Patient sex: M
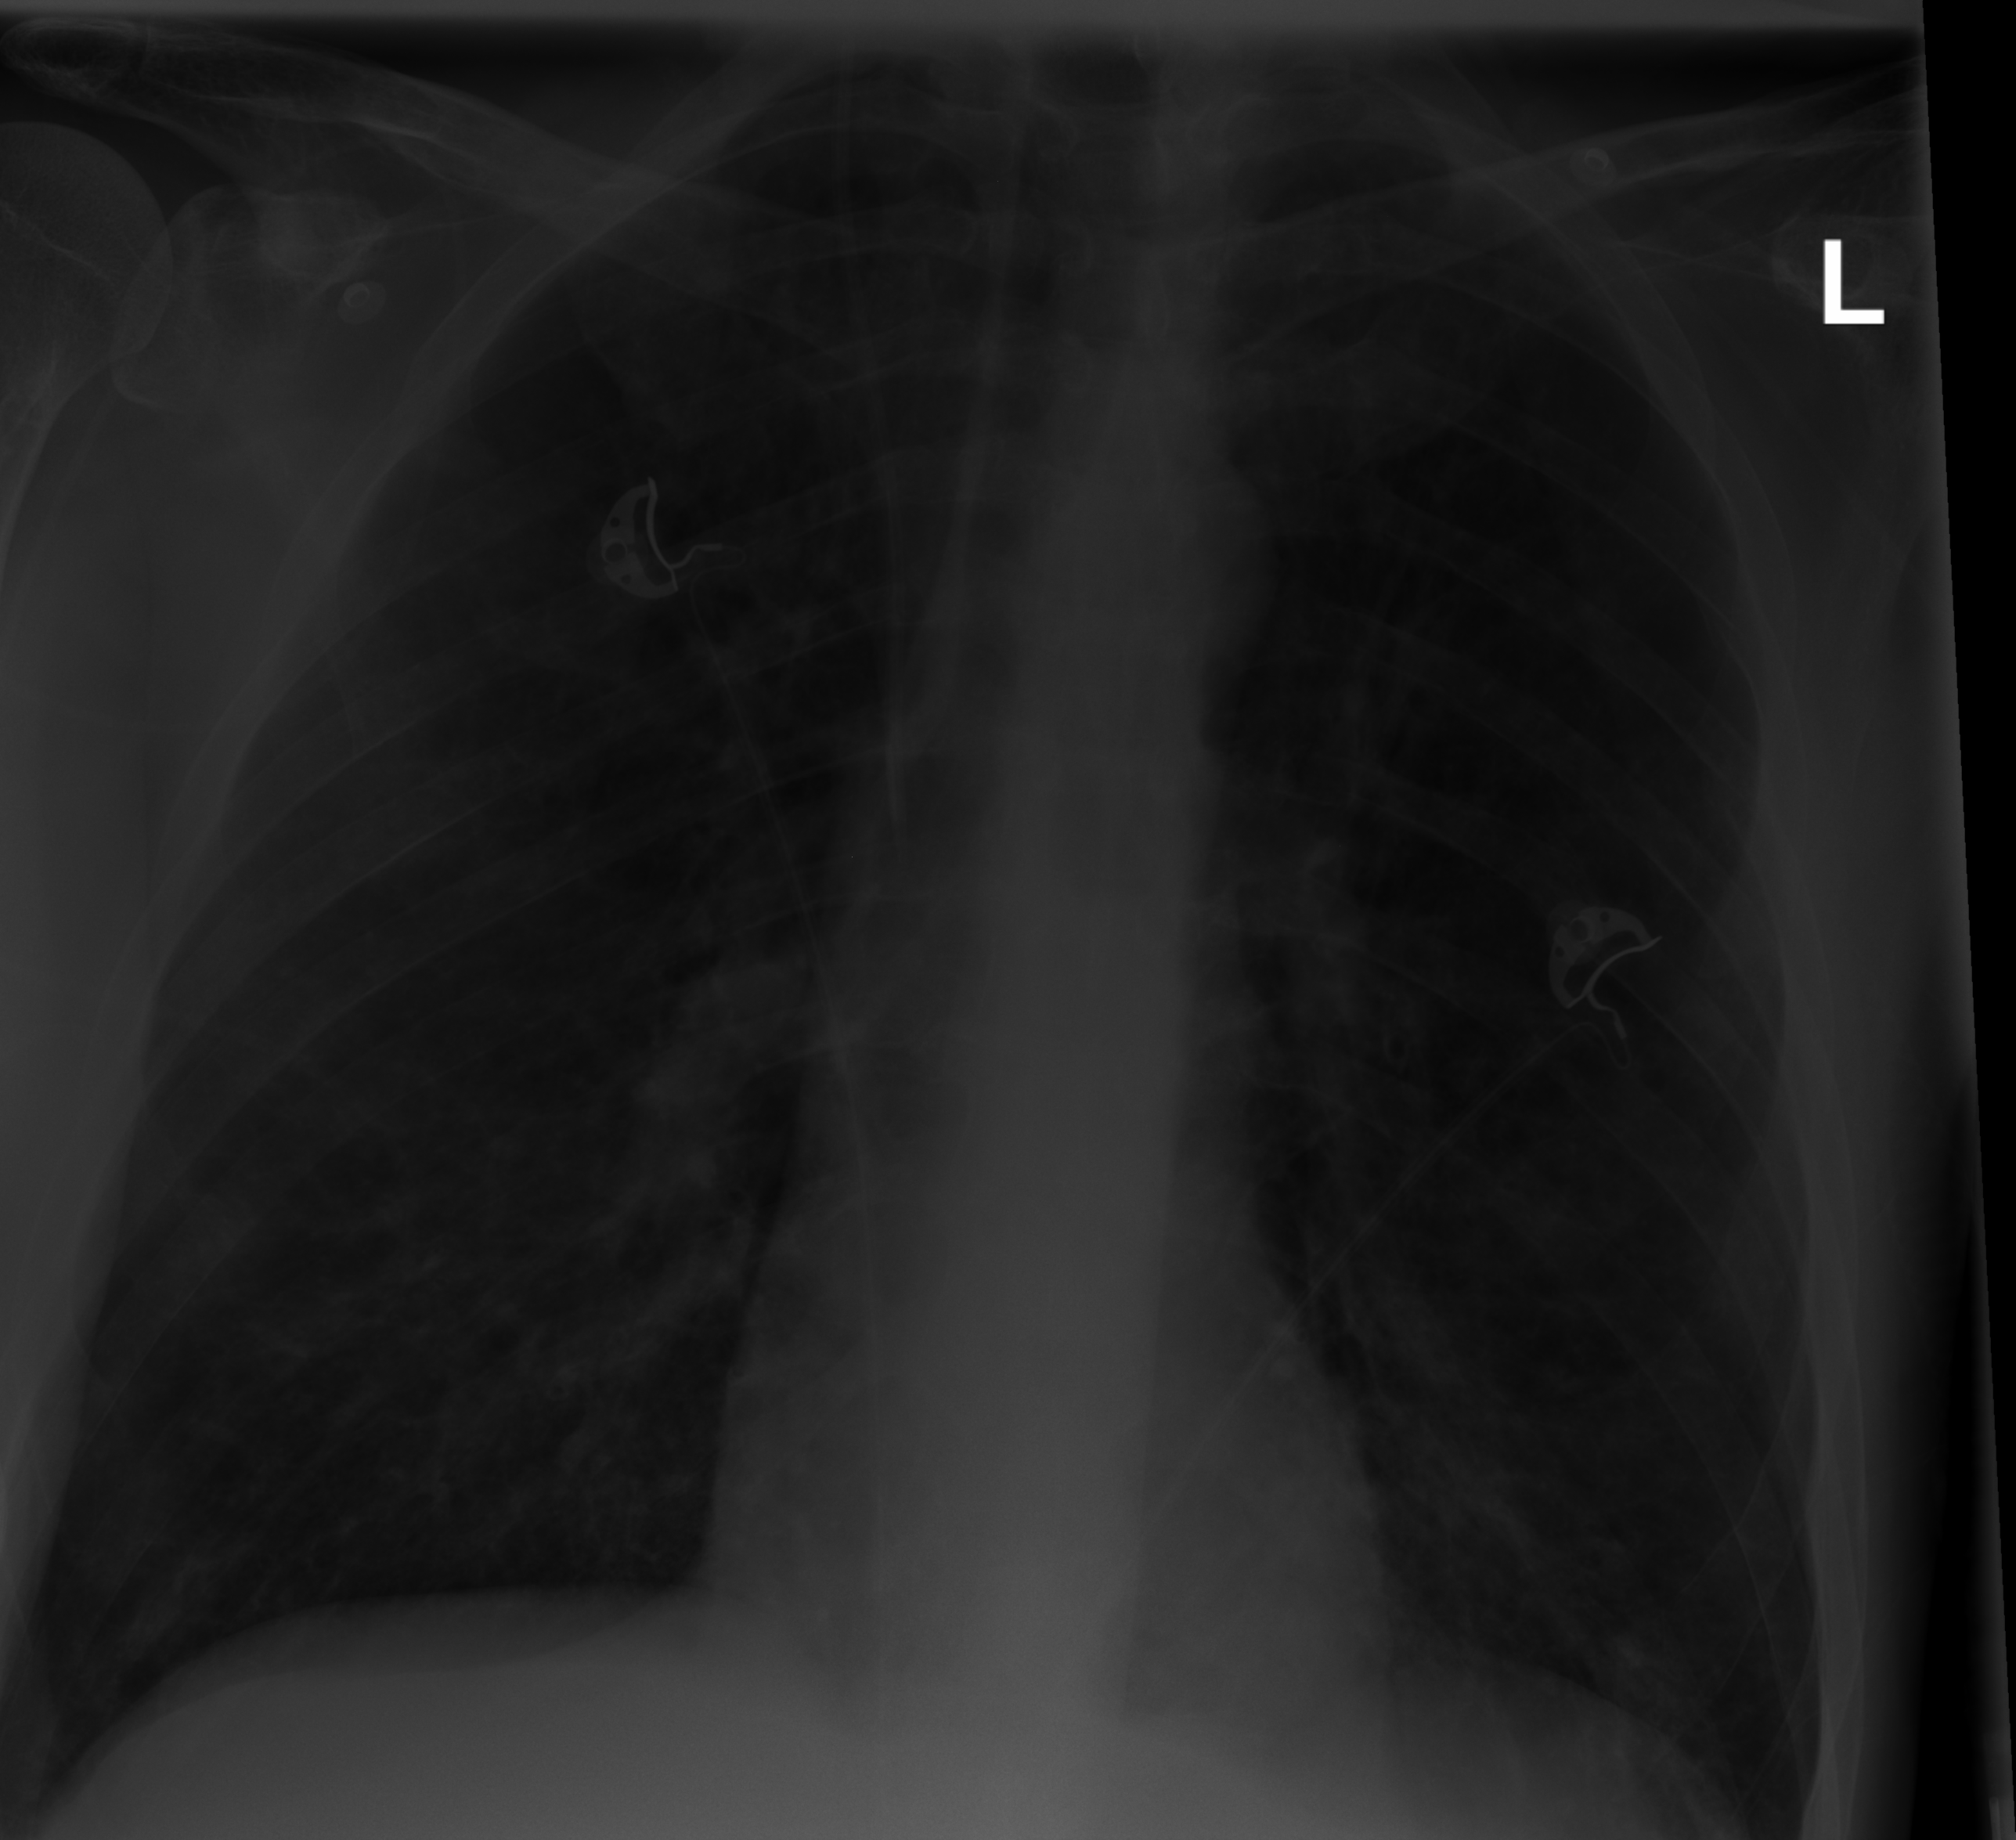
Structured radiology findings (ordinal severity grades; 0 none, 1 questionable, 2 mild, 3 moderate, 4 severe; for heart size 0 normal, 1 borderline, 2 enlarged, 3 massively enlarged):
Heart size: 0
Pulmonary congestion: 0
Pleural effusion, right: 0
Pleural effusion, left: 0
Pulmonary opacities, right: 2
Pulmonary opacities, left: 2
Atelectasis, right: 0
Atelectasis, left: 0